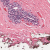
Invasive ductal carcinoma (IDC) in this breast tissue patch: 0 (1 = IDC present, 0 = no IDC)